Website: macys
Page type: delivery-shipping
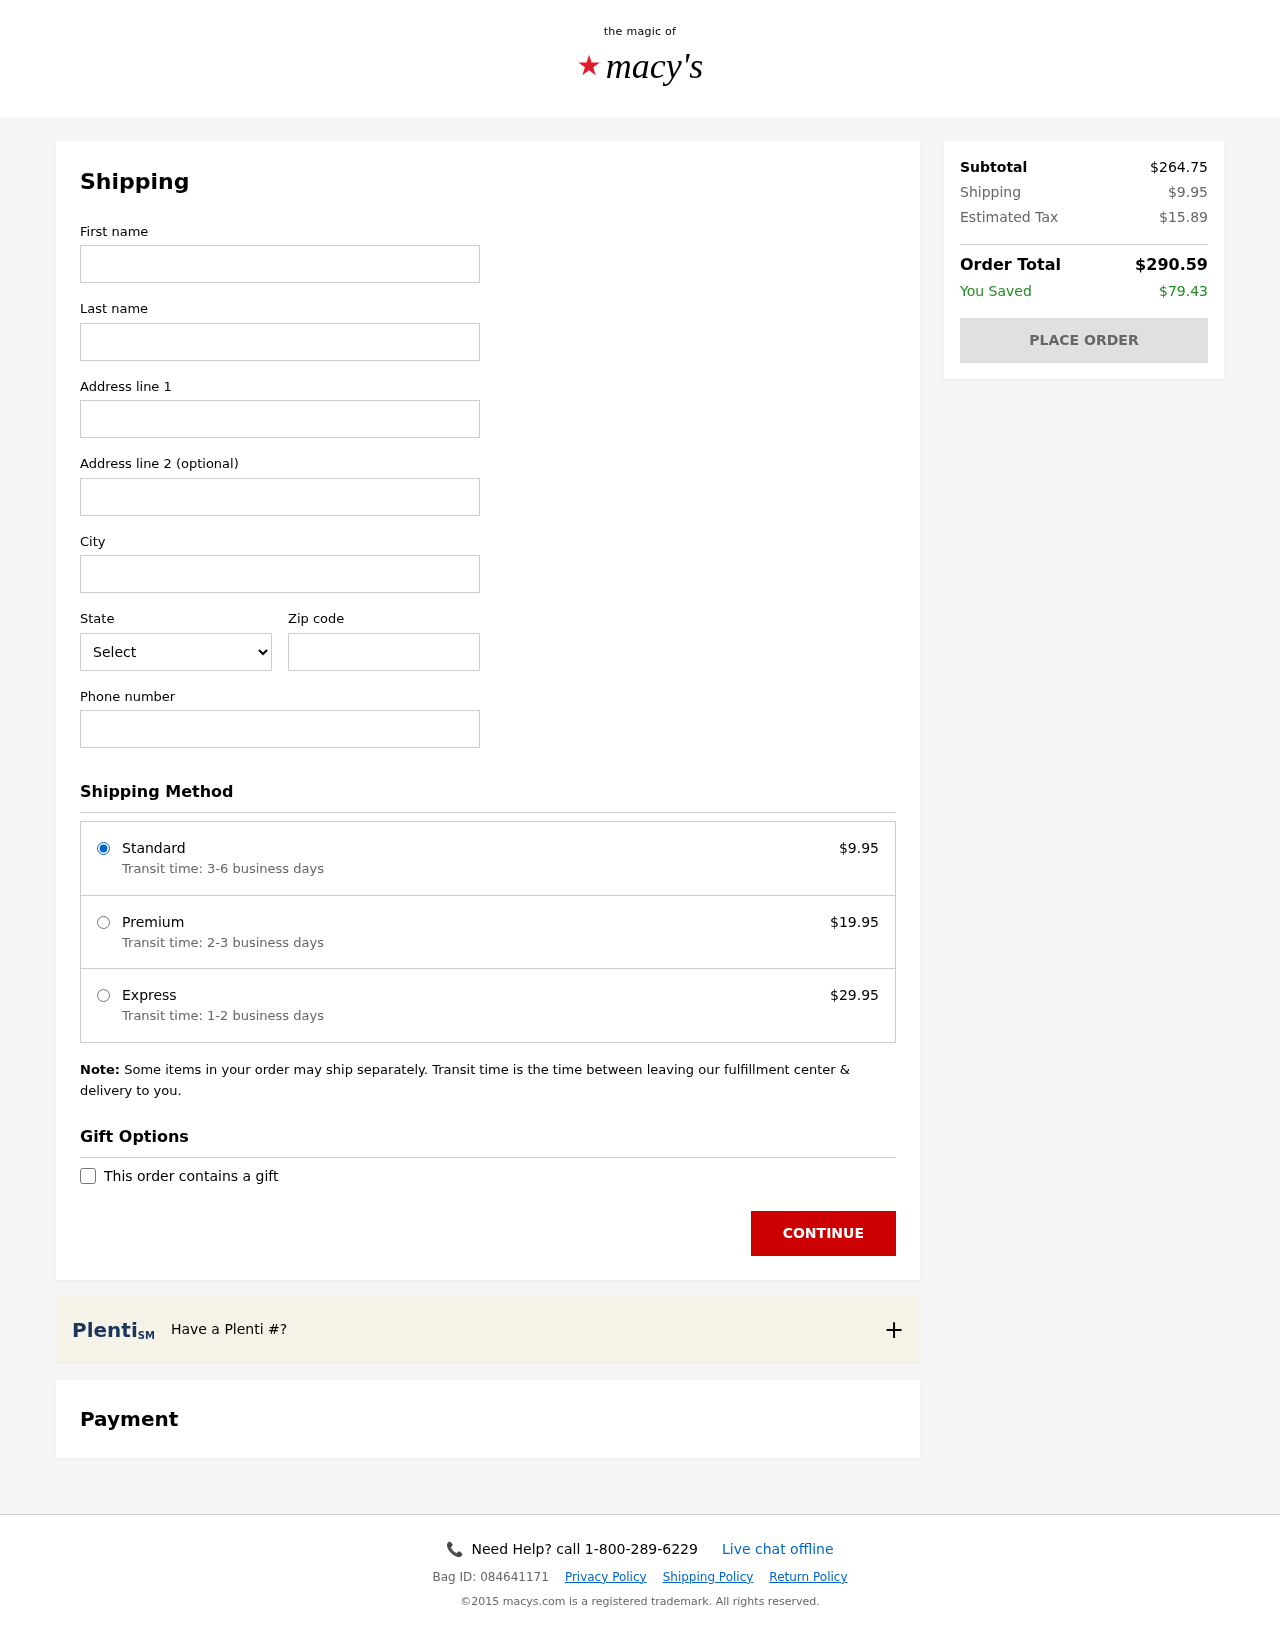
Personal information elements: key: PII_CITY
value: Jordanside
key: PII_FIRSTNAME
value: Michael
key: PII_LASTNAME
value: Lewis
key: PII_PHONE
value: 9957116734
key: PII_POSTCODE
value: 15282
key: PII_STATE_ABBR
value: OR
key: PII_STREET
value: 63526 Michael Garden Suite 788
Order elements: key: ORDER_SHIPPING_COST
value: $9.95
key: ORDER_SHIPPING_PREMIUM
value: $19.95
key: ORDER_SHIPPING_EXPRESS
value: $29.95
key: ORDER_SUBTOTAL
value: $264.75
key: ORDER_TAX
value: $15.89
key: ORDER_TOTAL
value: $290.59
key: ORDER_SAVINGS
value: $79.43